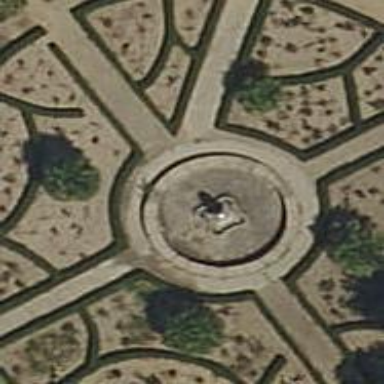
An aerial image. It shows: Beautiful fountain.